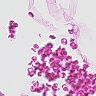
Metastatic tissue present: no